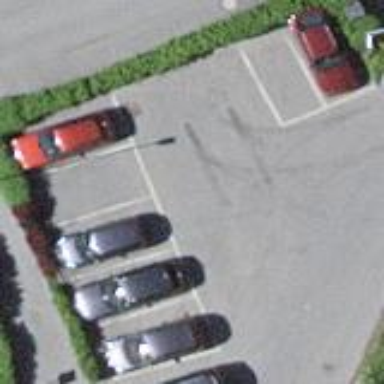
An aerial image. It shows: Parking area with surface.